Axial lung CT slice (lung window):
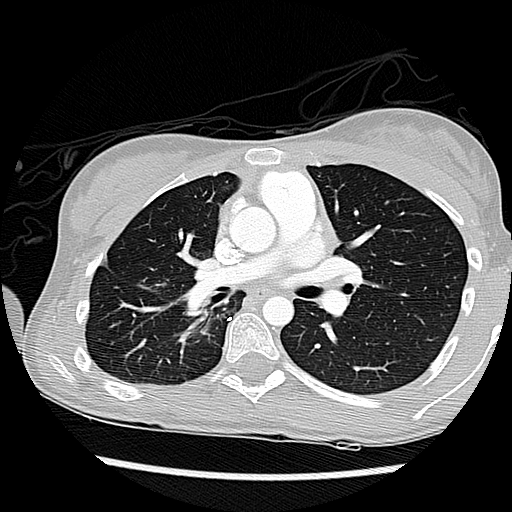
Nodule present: no